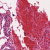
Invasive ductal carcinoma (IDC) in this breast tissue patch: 0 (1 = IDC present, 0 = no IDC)